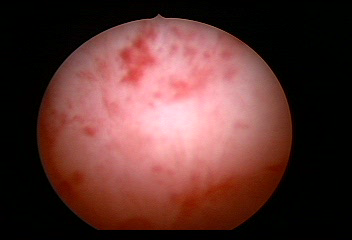
Modality: WLC
Class: Normal mucosa
Bladder cancer association: No